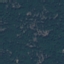
Land use / land cover: Forest